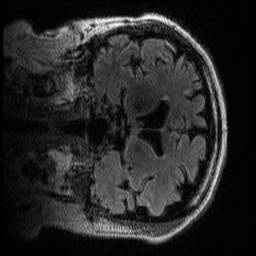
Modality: T2w
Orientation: coronal
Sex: male
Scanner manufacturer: ge
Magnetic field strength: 3 T
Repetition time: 6 s
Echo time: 0.1278 s